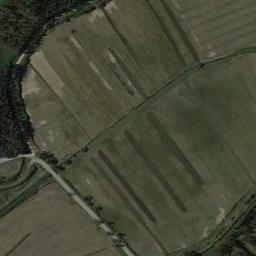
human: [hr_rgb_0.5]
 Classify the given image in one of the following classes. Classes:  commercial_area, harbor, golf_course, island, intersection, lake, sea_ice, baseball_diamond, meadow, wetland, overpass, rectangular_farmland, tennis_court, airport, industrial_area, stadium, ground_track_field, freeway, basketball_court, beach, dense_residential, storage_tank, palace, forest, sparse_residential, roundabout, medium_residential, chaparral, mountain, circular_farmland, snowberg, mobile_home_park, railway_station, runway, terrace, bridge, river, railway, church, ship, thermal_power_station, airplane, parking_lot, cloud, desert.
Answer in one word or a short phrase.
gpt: terrace